Aerial crown-view tile of a tropical tree (Barro Colorado Island, Panama), acquired 20250915:
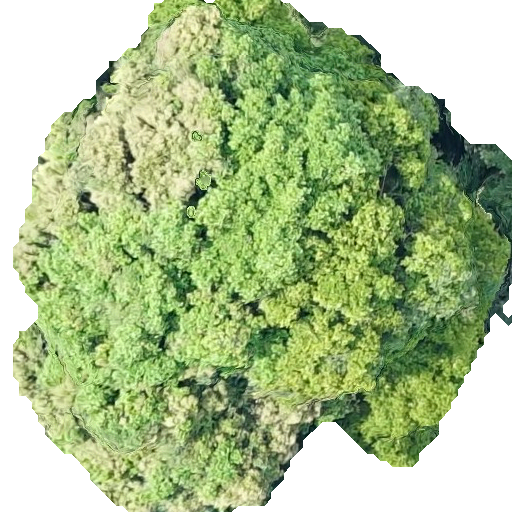
Species: Prioria copaifera
GBIF accepted scientific name: Prioria copaifera
Crown area: 281.015 m²